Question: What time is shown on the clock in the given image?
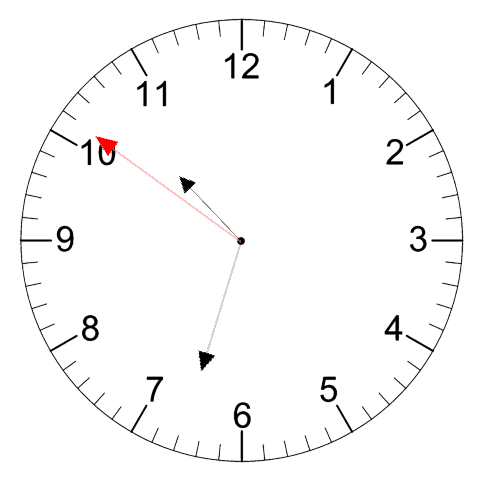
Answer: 10:32:51